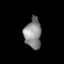
Tissue: lung
Cell type: Myeloid cells
Senescence score: 0.2408
Nuclear area (px): 487
Mean DAPI intensity: 140.363